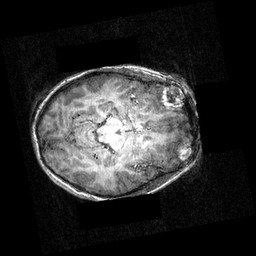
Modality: T1w
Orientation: axial
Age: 12
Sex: female
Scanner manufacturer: siemens
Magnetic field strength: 3.951 T
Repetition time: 1.5 s
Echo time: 0.00335 s